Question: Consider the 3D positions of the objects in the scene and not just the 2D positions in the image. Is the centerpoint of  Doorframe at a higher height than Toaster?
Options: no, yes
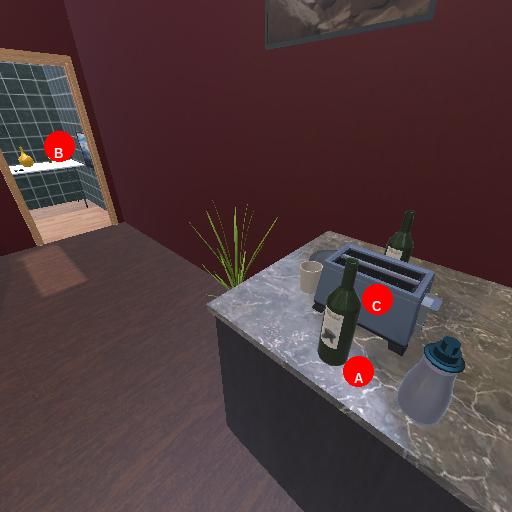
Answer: no